Field crop: maize
Growth stage: 2
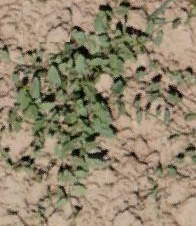
Species: convolvulus